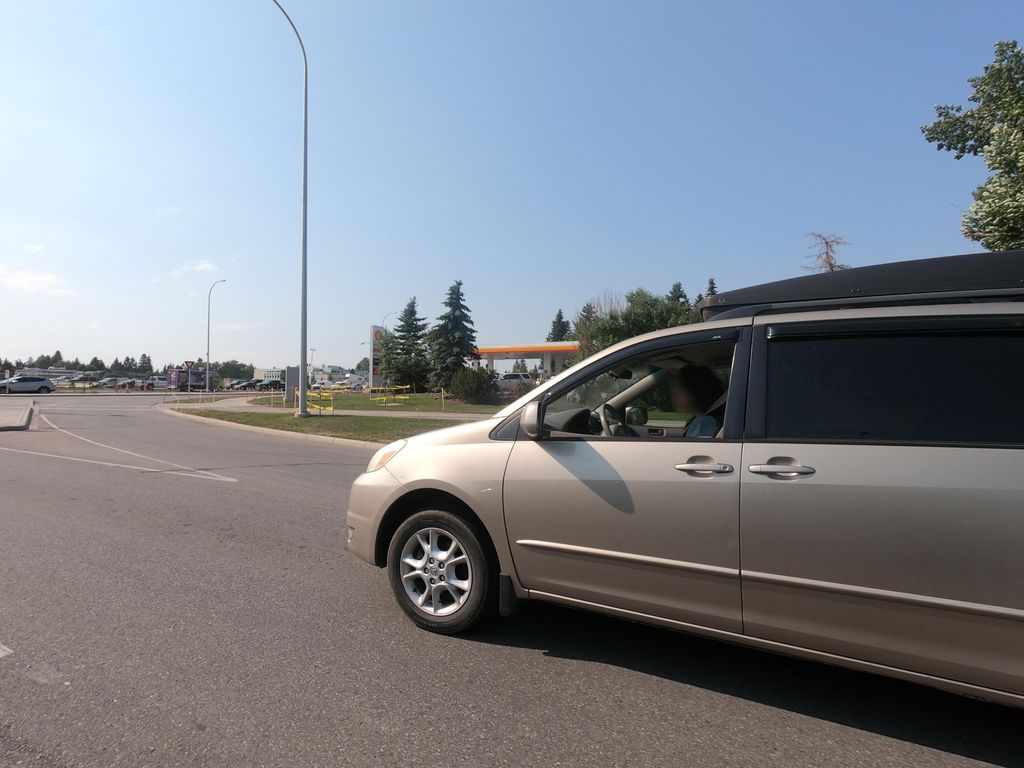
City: calgary